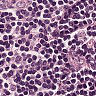
Metastatic tissue present: no